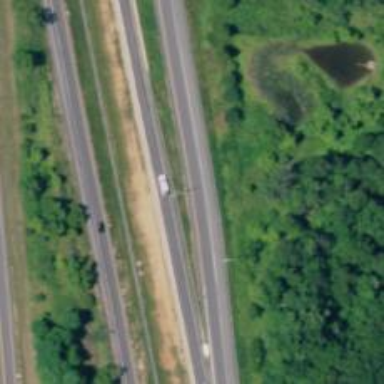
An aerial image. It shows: Trunk link road with asphalt surface.